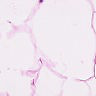
Metastatic tissue present: no